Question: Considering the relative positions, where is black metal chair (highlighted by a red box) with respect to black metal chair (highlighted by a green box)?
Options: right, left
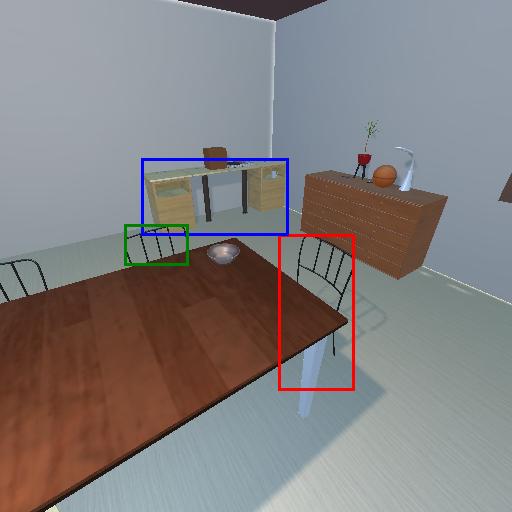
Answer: right